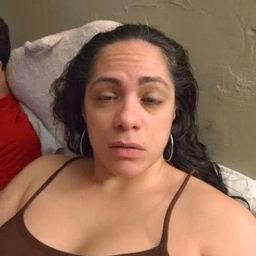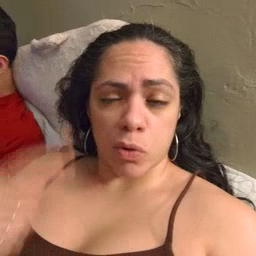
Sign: for